Interaction volume radius: 5 \u00c5
Interaction volume height: 10 \u00c5
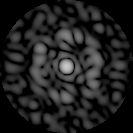
Disorder parameter: 0.6804